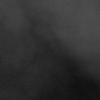
Atmospheric dust classification: dusty